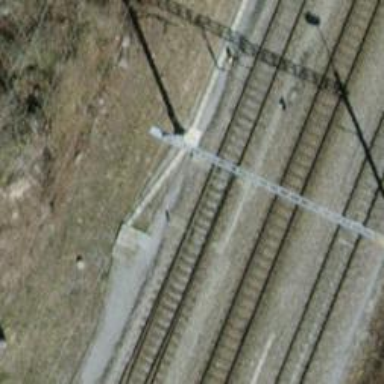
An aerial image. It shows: Contact line indicates electrification.